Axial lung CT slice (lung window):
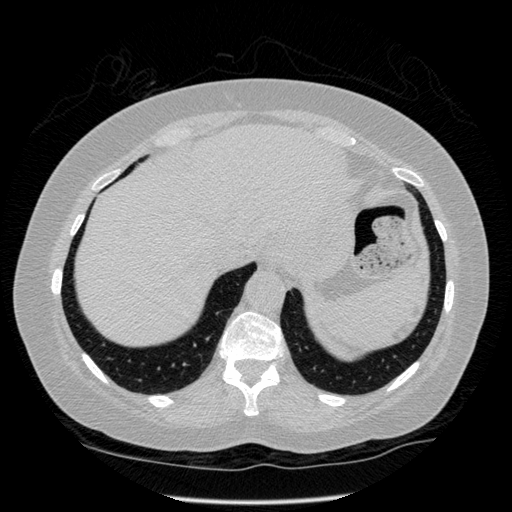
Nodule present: no